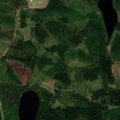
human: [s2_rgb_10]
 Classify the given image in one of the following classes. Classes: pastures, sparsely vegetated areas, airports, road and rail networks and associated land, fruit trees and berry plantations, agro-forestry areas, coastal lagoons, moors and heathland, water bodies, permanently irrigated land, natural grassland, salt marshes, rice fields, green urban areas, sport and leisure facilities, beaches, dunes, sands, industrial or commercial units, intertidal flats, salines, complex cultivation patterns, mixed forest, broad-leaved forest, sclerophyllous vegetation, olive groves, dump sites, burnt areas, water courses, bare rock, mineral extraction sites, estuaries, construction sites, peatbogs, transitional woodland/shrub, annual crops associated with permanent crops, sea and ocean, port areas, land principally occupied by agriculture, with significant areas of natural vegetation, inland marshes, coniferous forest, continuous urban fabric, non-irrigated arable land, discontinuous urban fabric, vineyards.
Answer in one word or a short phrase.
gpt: coniferous forest, mixed forest